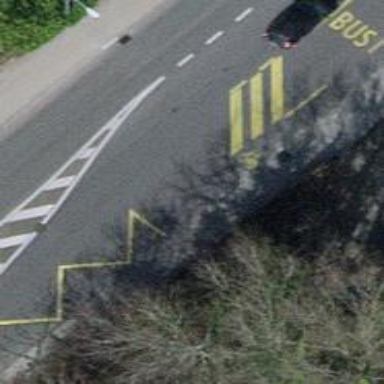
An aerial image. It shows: Bus stop along the road.